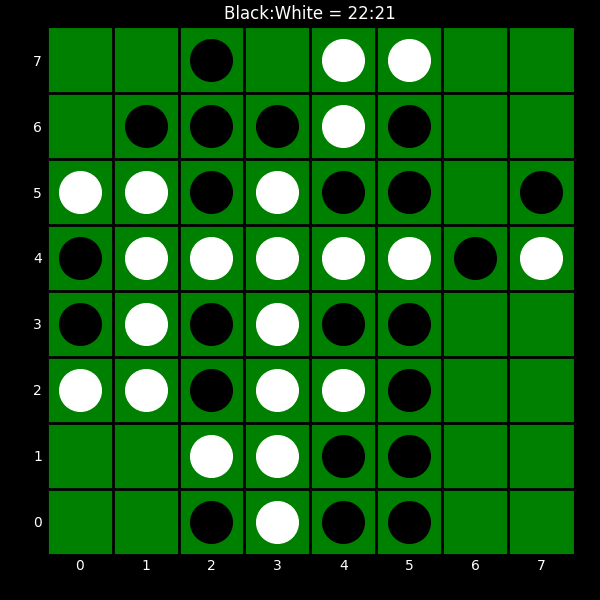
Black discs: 22
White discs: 21